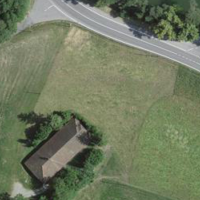
EUNIS habitat code: 52
Species observed at this site:
Primula veris